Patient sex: F
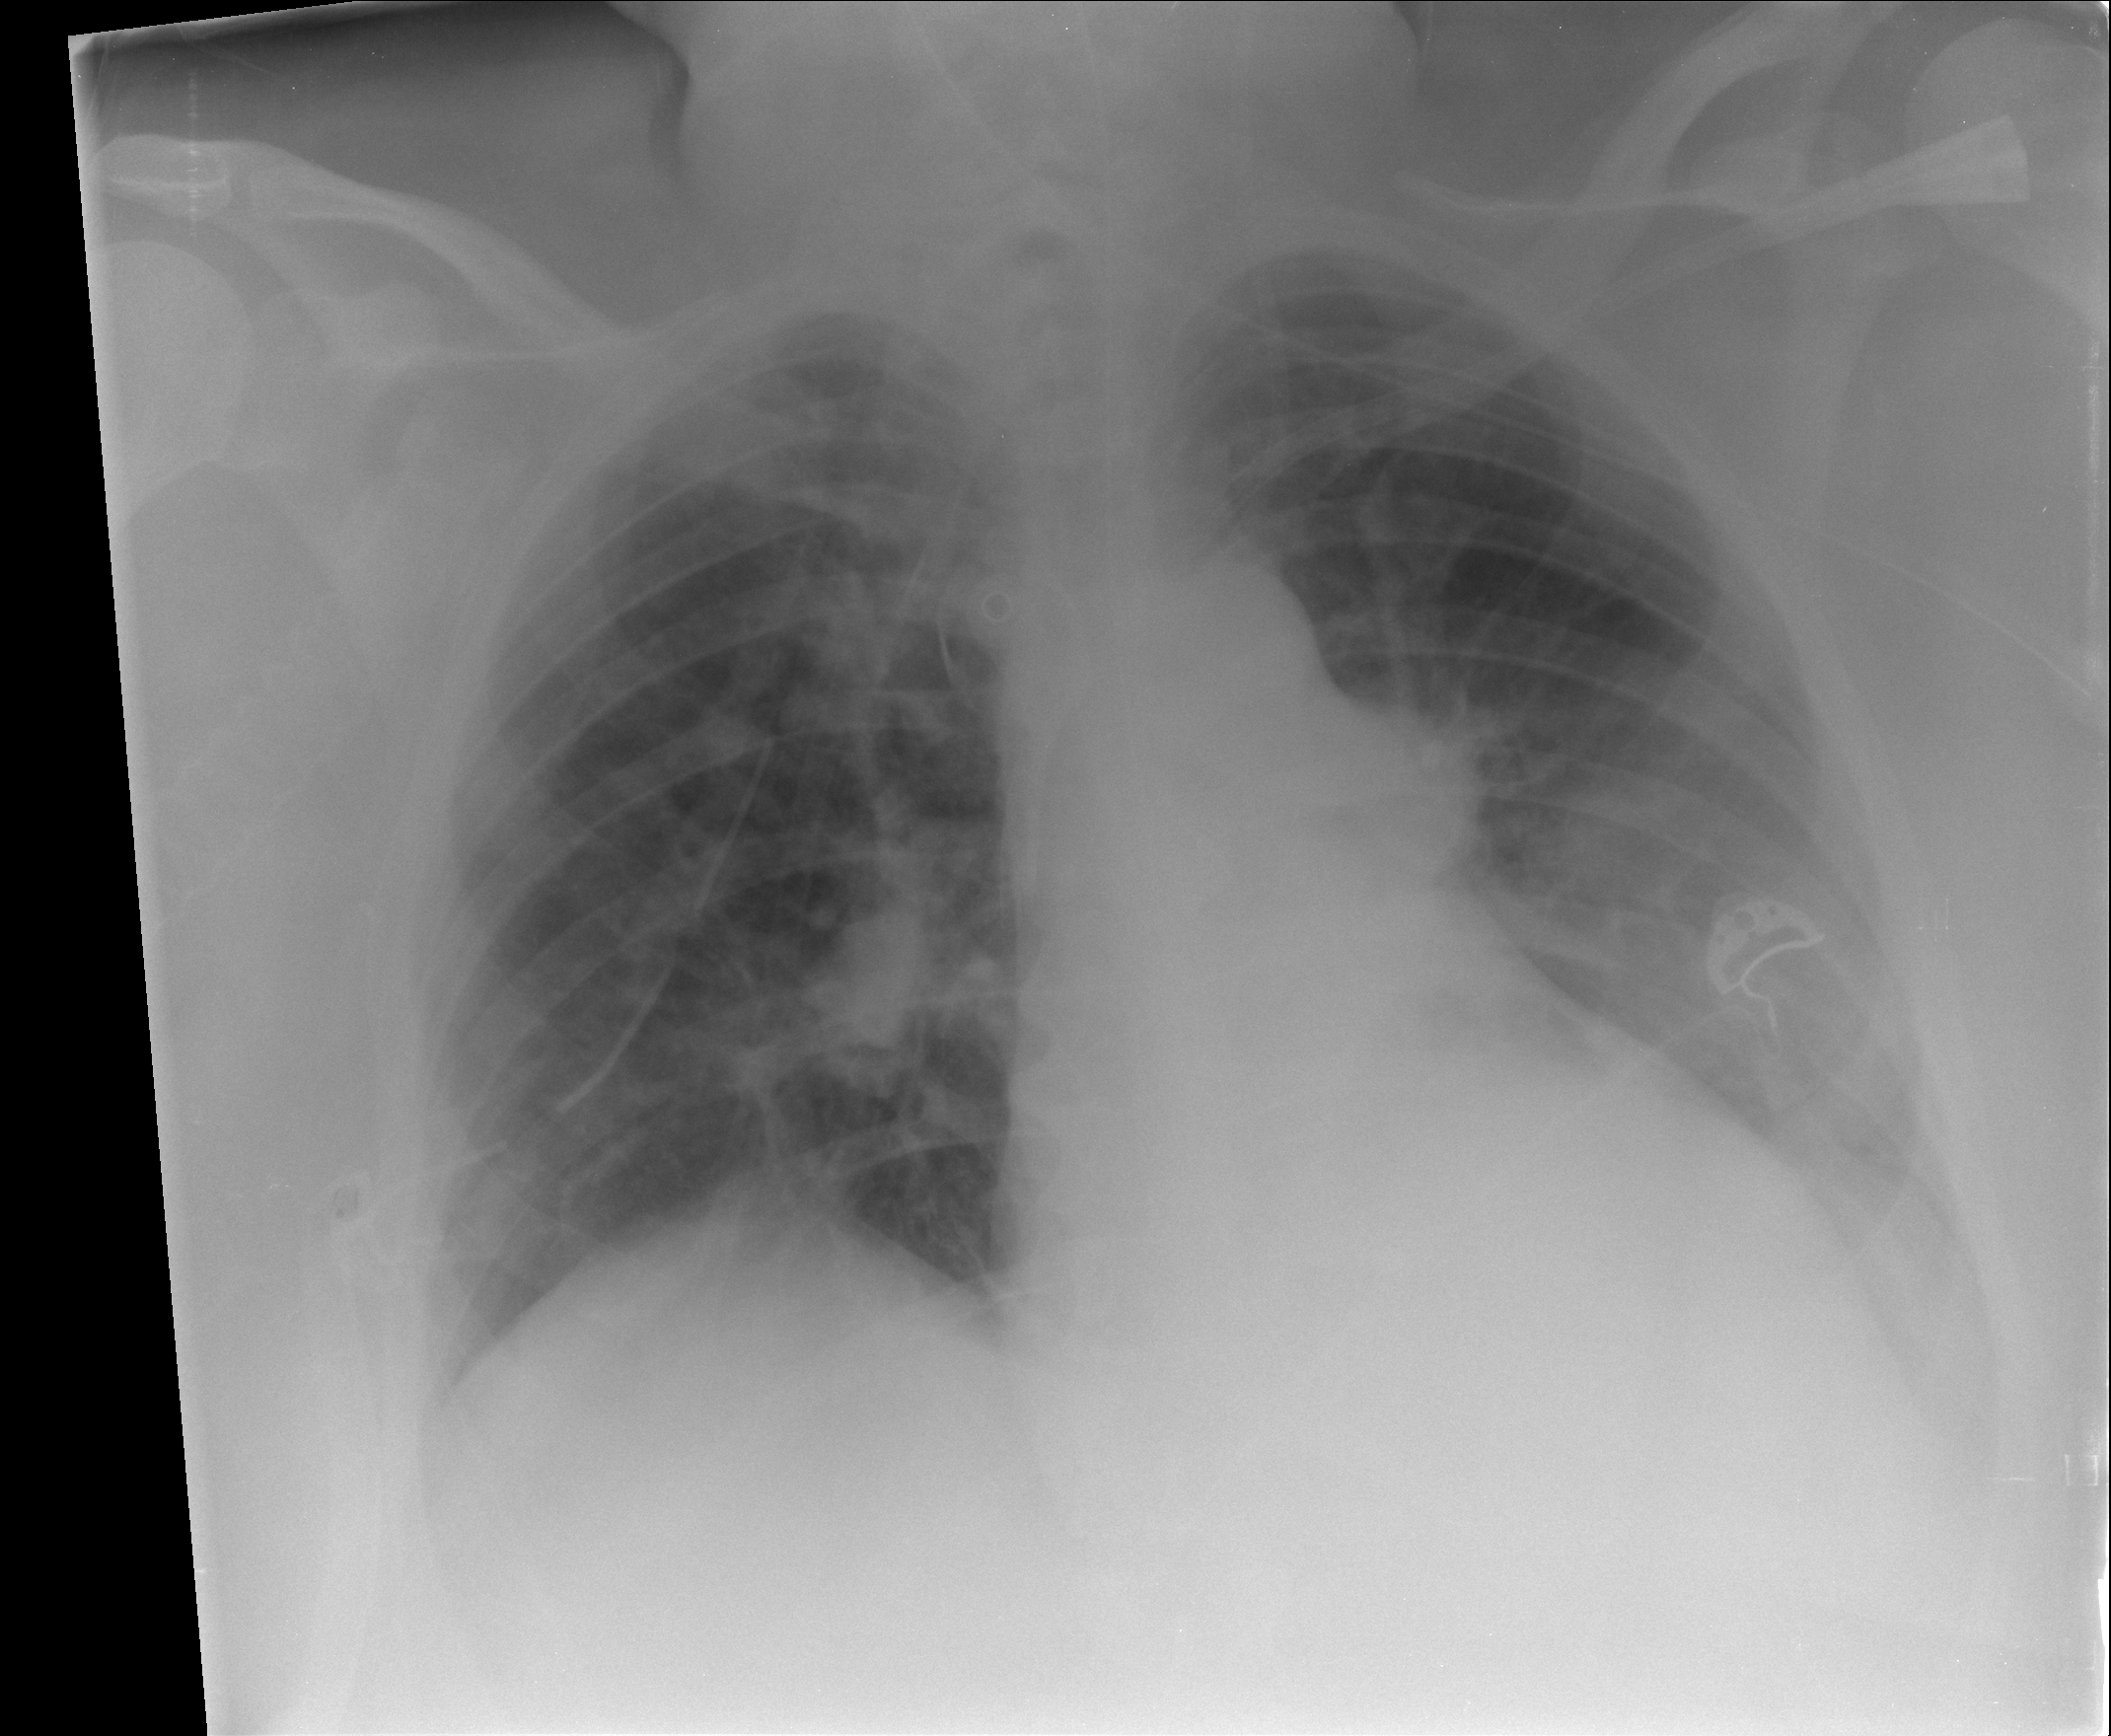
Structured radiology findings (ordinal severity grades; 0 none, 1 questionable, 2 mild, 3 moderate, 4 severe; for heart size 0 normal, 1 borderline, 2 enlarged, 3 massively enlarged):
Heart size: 0
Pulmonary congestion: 2
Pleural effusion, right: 1
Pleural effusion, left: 2
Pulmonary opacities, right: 0
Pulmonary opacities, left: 0
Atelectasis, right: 0
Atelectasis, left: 0